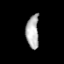
Tissue: prostate
Cell type: Fibroblasts
Senescence score: 0.8729
Nuclear area (px): 415
Mean DAPI intensity: 178.648